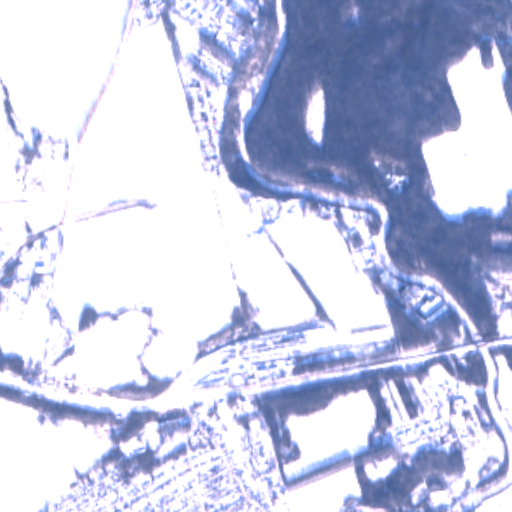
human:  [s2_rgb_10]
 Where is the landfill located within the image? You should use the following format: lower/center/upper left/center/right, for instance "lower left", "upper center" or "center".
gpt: The landfill is located in the lower left of the image.
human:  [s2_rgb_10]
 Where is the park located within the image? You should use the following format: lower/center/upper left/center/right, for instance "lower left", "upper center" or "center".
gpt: The park is located in the lower left of the image.
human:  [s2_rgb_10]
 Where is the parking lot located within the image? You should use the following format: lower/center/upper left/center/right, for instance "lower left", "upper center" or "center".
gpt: The parking lot is located in the lower center of the image.
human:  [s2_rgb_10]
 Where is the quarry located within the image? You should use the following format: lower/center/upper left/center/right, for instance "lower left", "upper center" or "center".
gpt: The quarry is located in the center of the image.
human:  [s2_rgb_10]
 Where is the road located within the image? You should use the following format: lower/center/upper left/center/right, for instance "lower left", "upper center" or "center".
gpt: There is no road in the image.